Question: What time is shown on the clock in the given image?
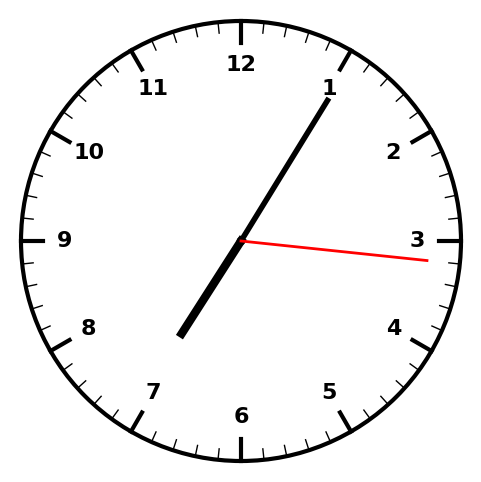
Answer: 07:05:16